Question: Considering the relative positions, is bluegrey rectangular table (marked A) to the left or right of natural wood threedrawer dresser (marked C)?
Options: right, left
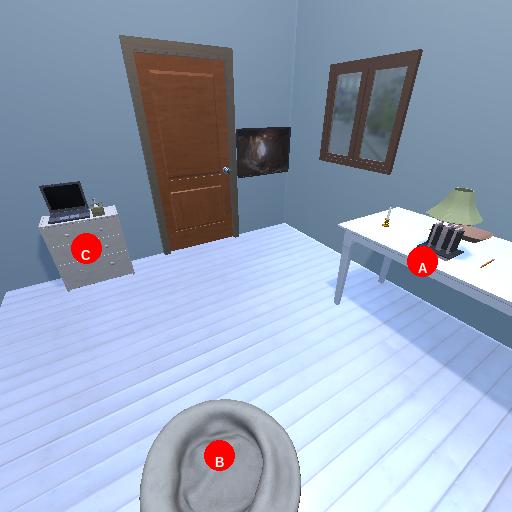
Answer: right